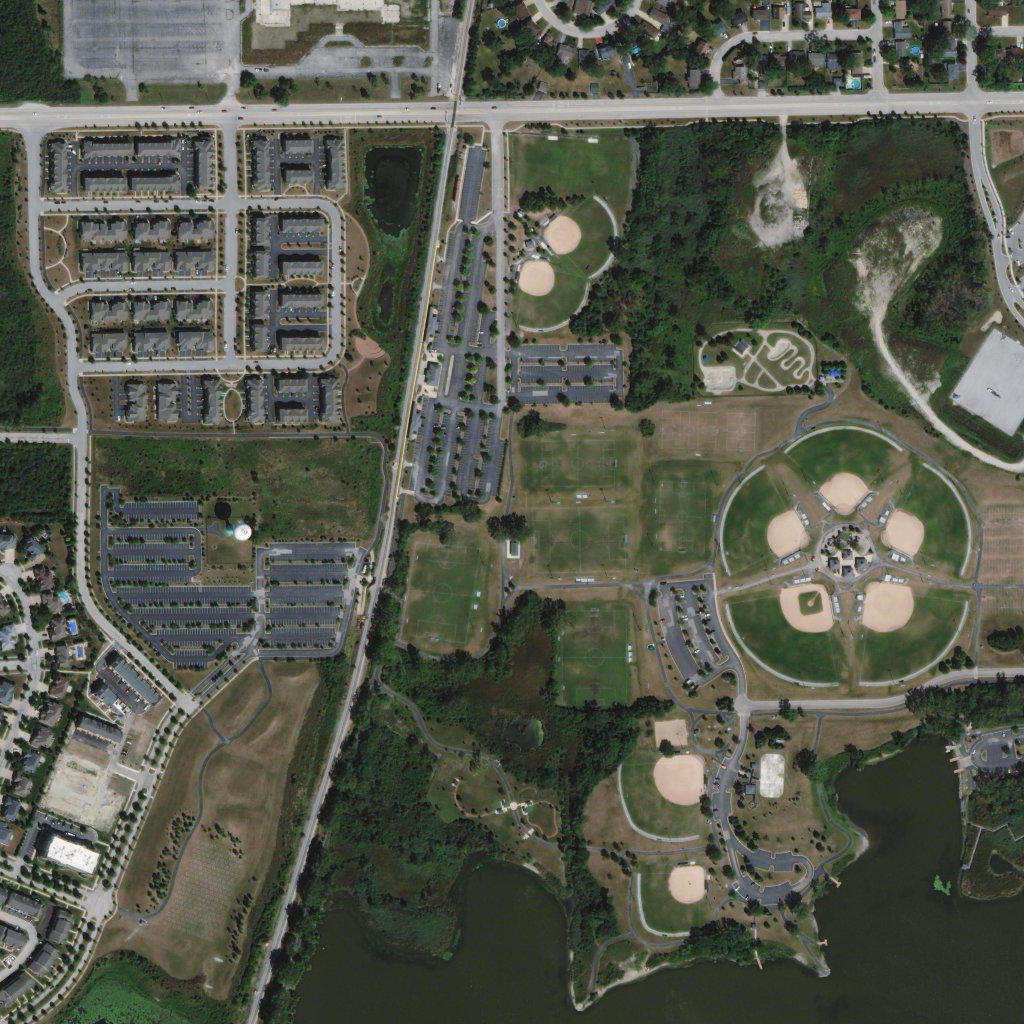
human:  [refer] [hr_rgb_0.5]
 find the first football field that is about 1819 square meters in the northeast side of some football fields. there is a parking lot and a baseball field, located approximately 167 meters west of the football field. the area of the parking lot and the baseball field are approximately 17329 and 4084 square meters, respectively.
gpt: <box>[[62, 39, 74, 44, 0]]</box>

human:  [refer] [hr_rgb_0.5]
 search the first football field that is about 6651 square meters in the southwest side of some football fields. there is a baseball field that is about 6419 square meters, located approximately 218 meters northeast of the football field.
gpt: <box>[[54, 58, 61, 68, 0]]</box>

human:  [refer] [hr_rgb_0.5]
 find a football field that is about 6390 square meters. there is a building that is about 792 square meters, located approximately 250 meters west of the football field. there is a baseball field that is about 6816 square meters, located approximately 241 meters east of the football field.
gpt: <box>[[39, 52, 46, 62, 0]]</box>

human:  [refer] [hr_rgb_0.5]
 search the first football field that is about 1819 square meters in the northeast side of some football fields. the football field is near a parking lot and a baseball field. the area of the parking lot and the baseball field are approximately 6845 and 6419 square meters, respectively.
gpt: <box>[[63, 39, 74, 44, 0]]</box>

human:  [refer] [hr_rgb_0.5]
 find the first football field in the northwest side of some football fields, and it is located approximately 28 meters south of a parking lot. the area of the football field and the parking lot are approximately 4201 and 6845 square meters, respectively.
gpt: <box>[[52, 42, 60, 47, 0]]</box>